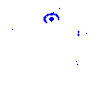
Particle: proton